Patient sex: M
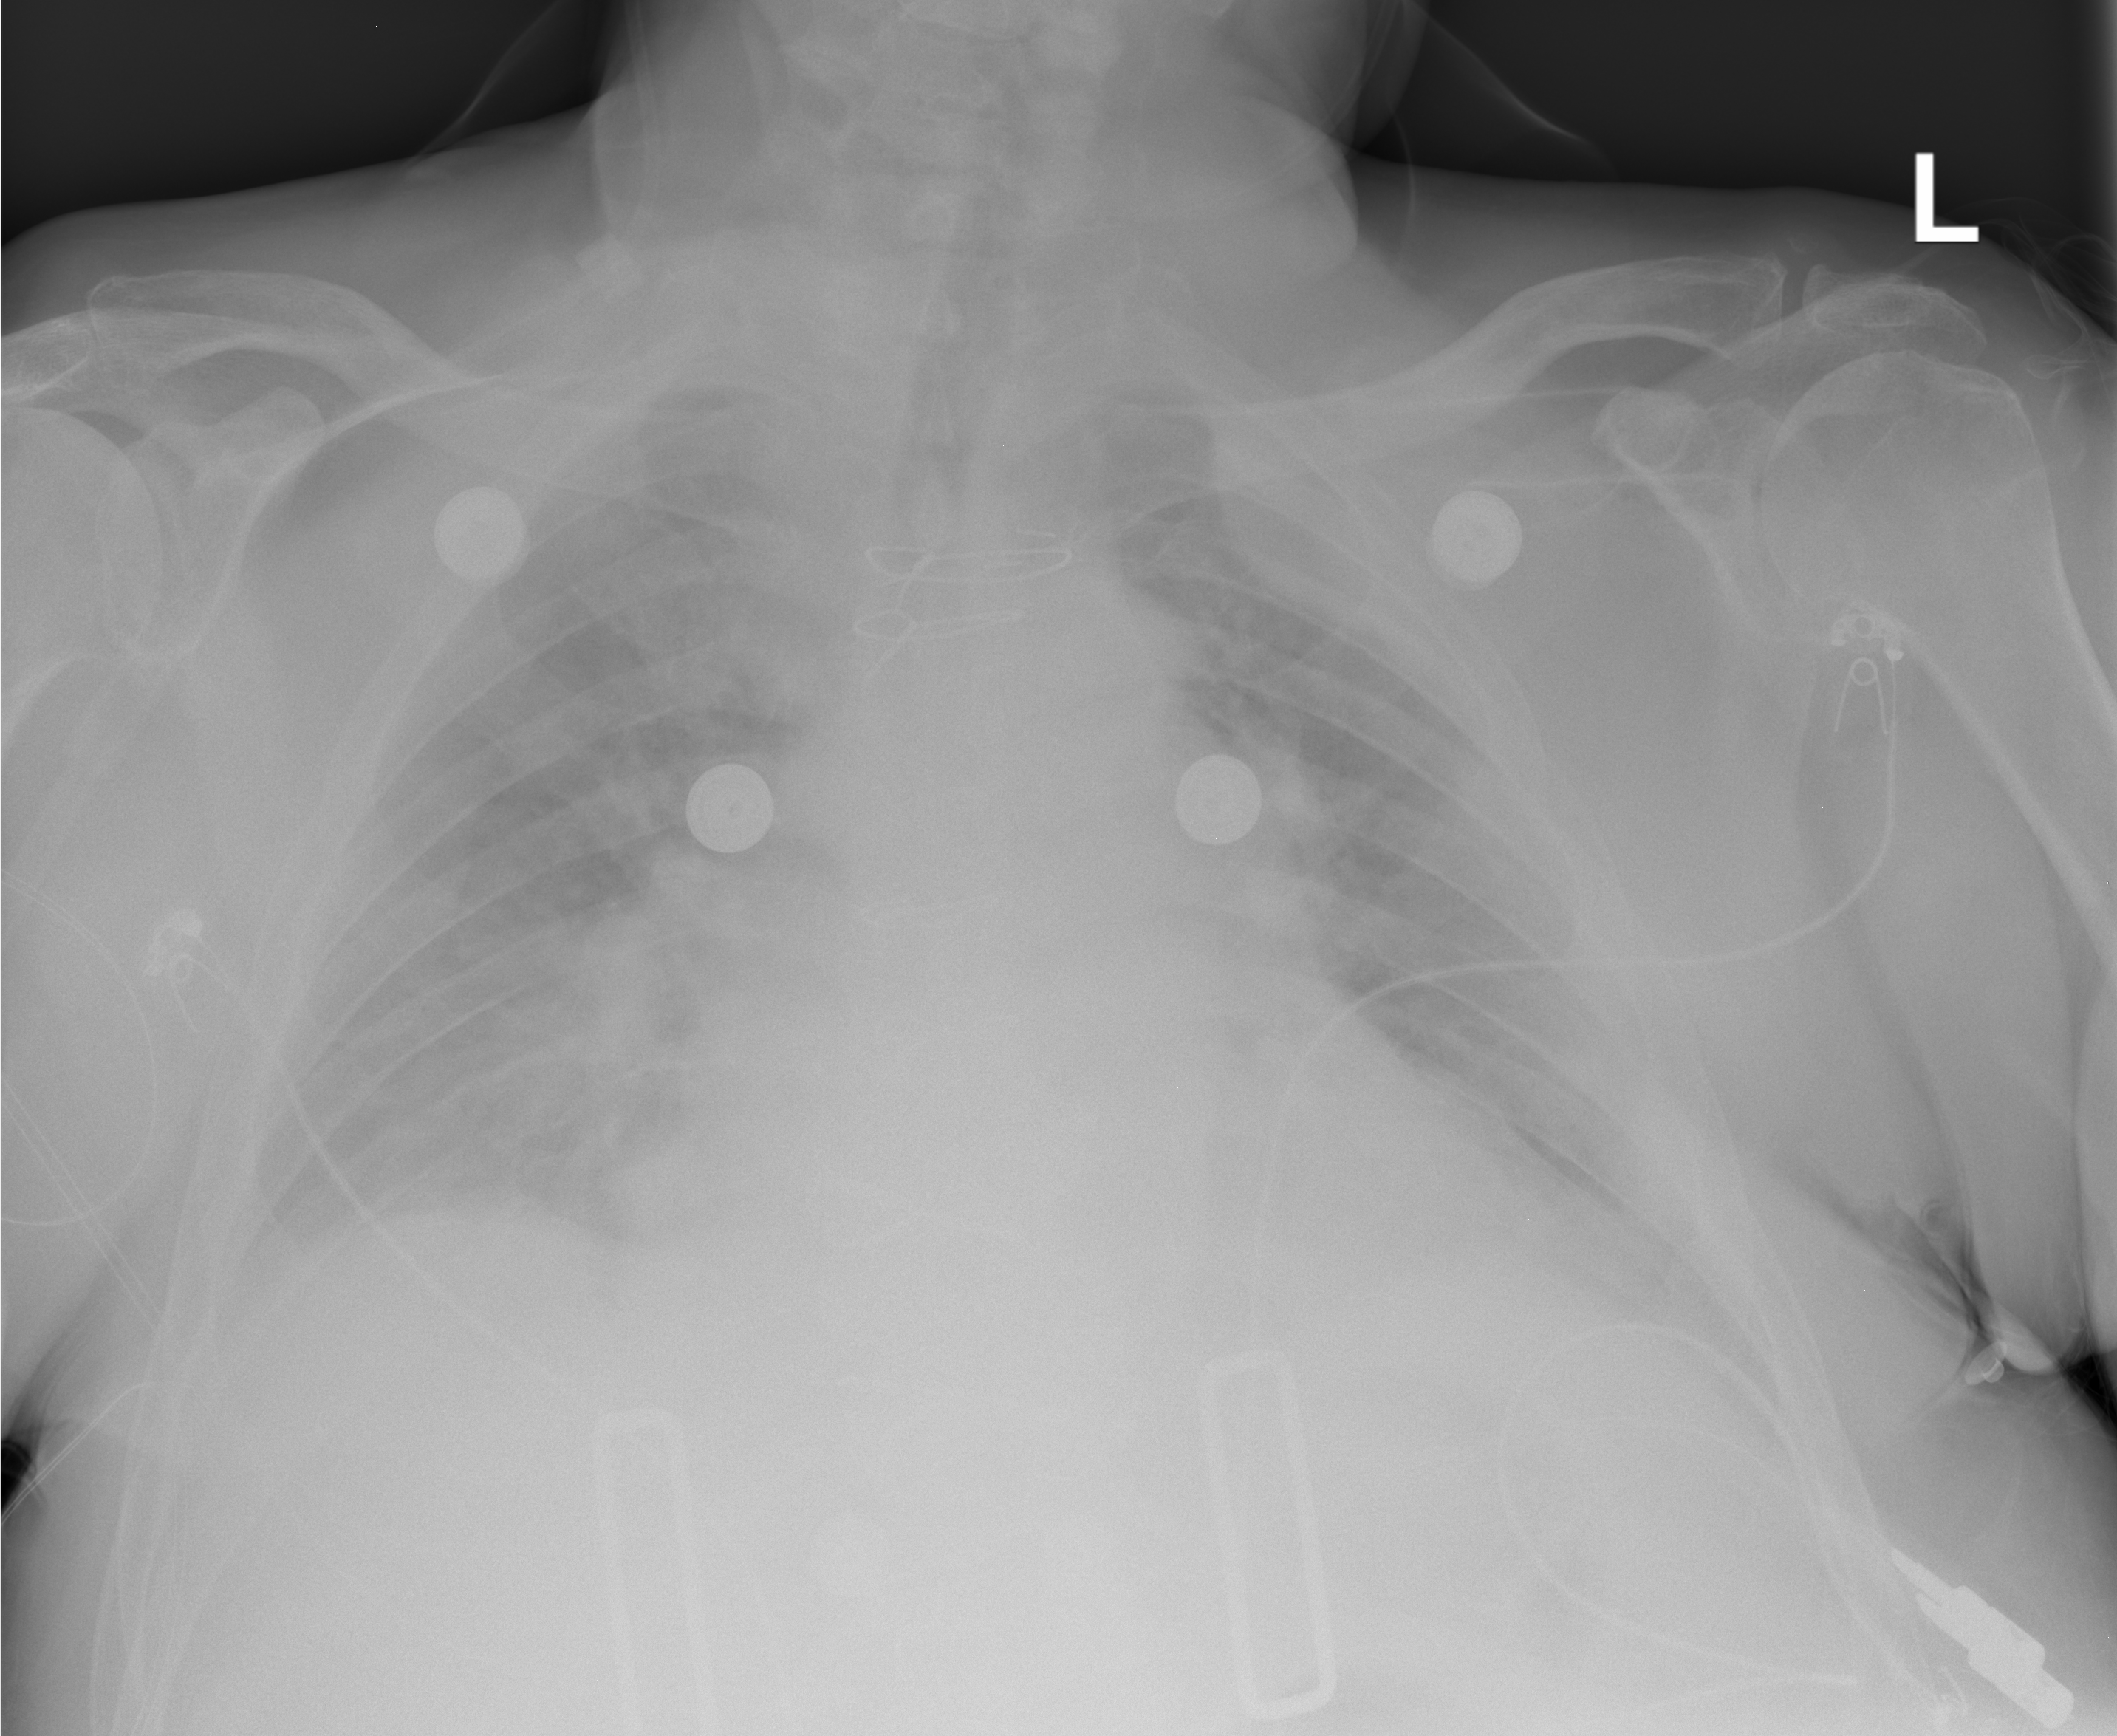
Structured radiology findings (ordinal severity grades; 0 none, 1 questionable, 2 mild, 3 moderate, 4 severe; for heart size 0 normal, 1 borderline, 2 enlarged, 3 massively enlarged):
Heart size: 2
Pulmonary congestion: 0
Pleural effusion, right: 0
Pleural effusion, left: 2
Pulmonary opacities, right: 0
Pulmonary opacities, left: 0
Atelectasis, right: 0
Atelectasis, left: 0